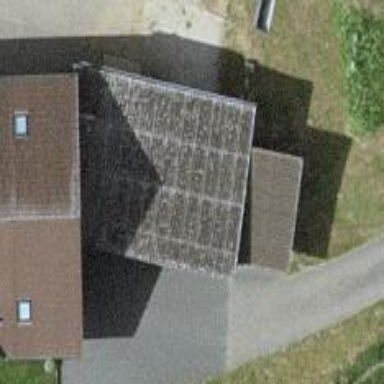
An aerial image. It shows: Shed.